Brain MRI, t2w sequence, axial 2D slice.
Patient: age 50, sex M, weight 95 kg, height 1.95 m
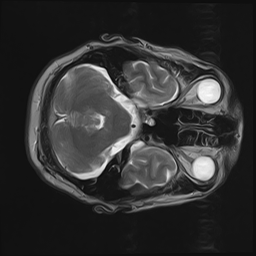